Question: What is the result of this measurement?
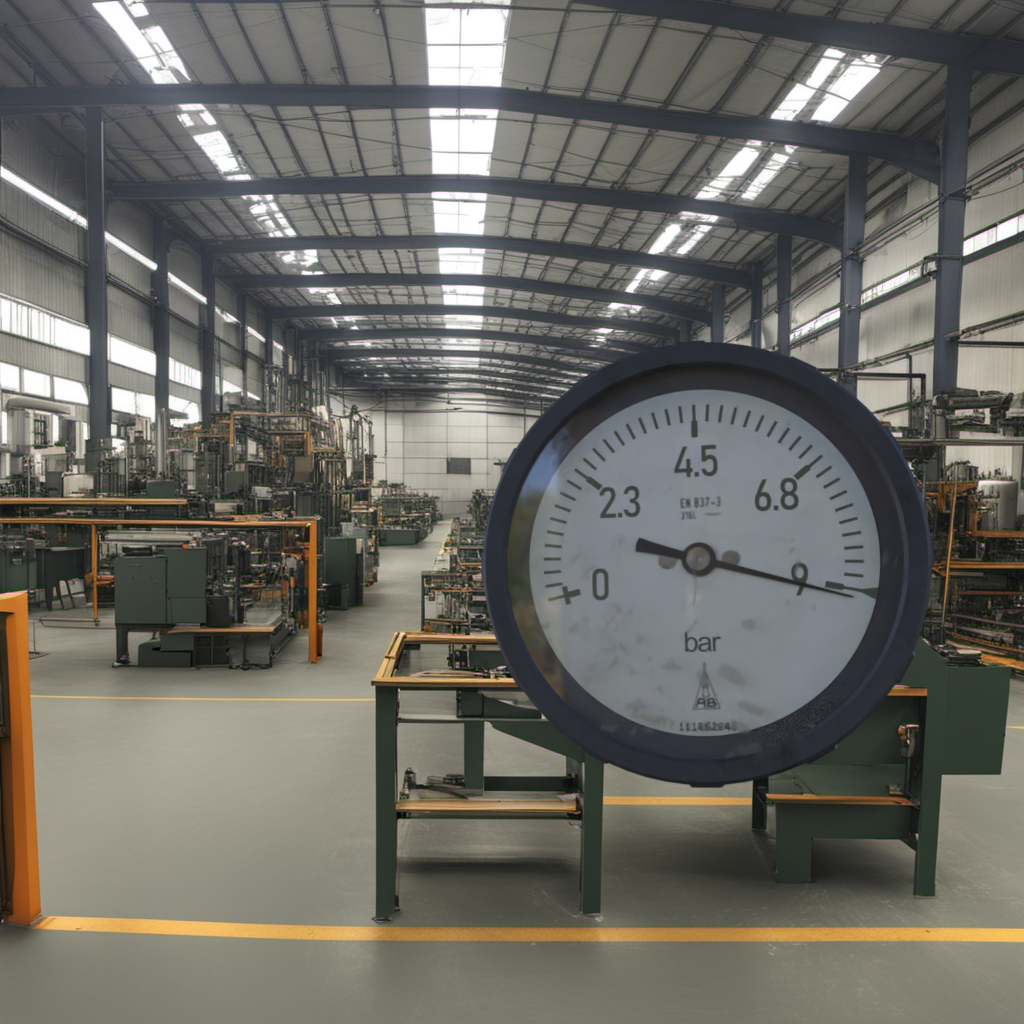
Answer: The result is 9.01
Question: What is the range of this measurement?
Answer: The range is from 0 to 9
Question: What is the minimum and maximum reading range of the measurement in the image?
Answer: The minimum value is 0 and the maximum value is 9